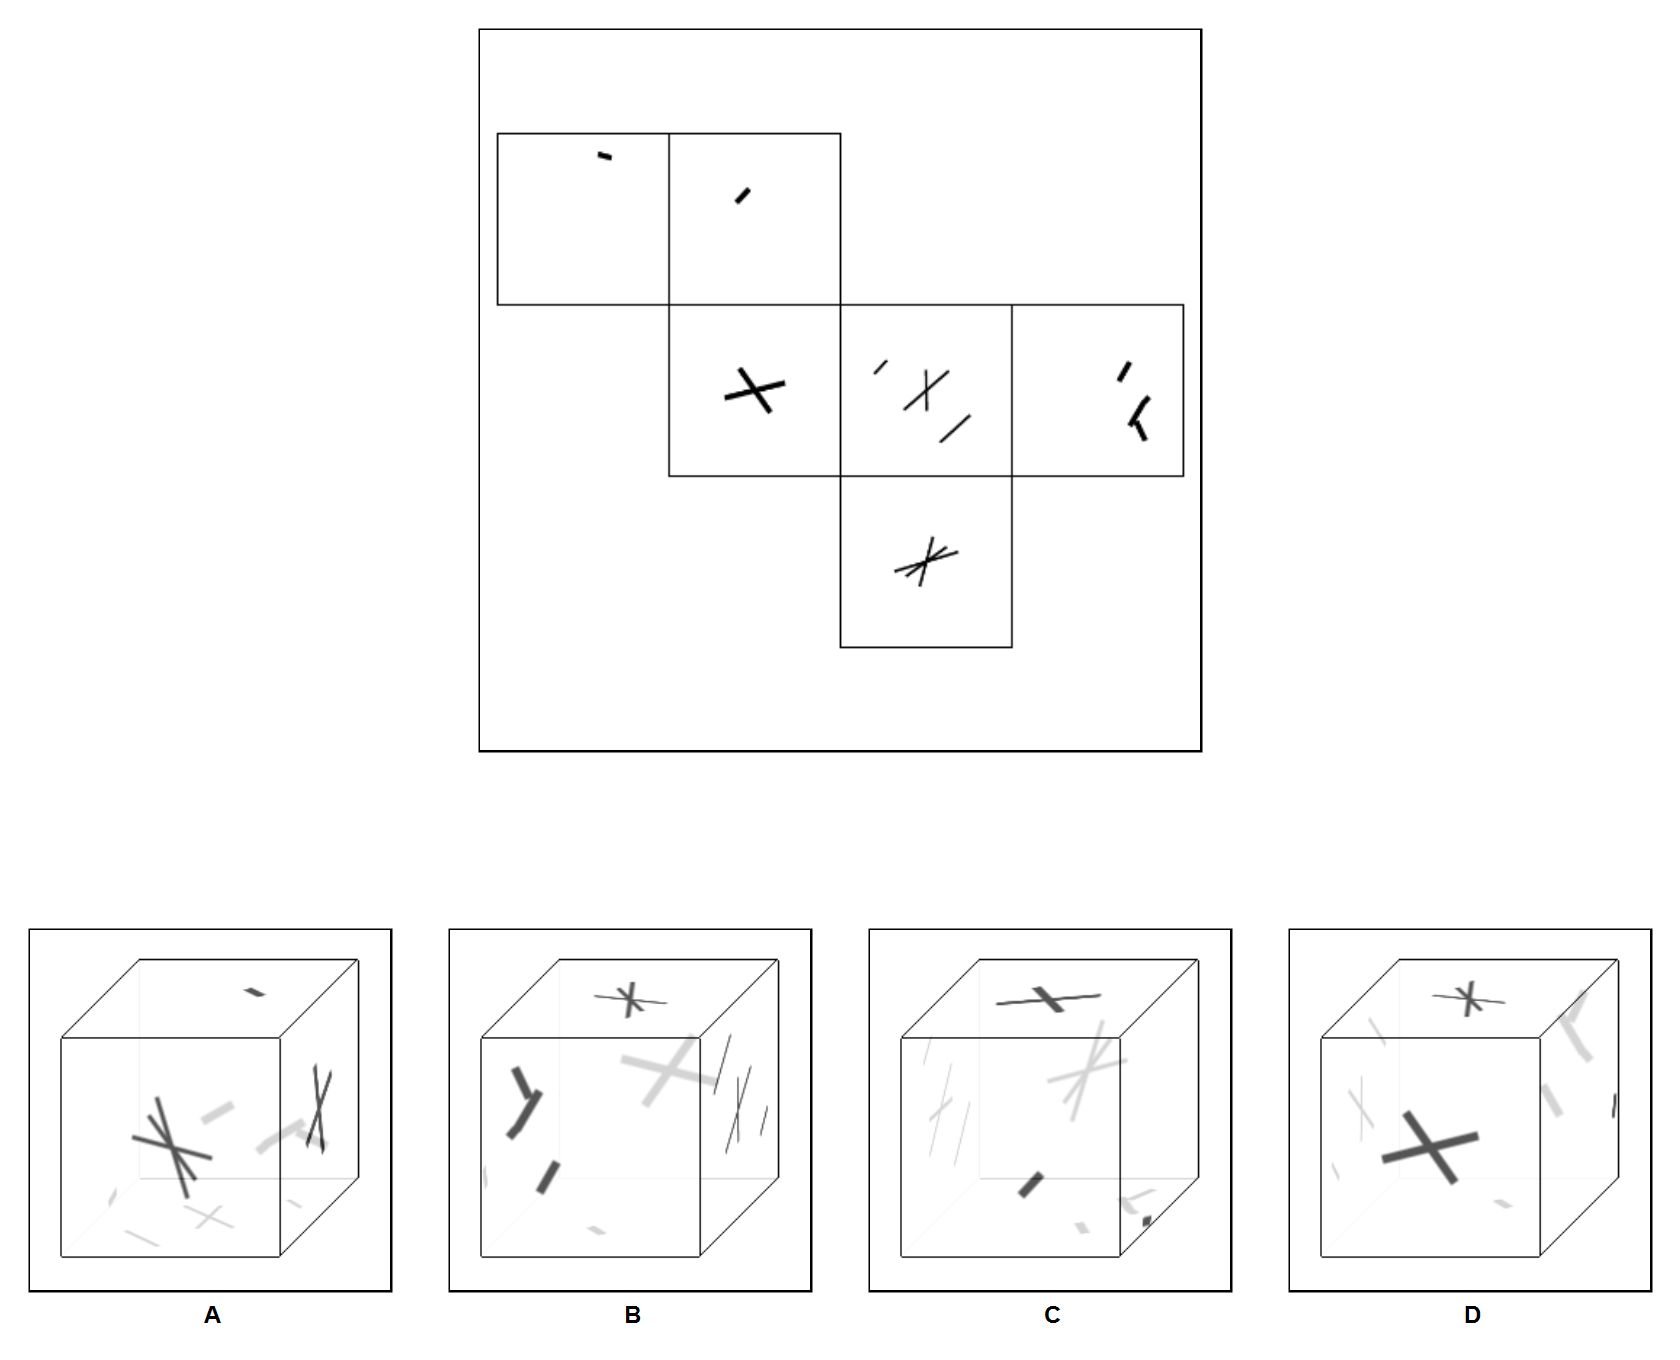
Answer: A